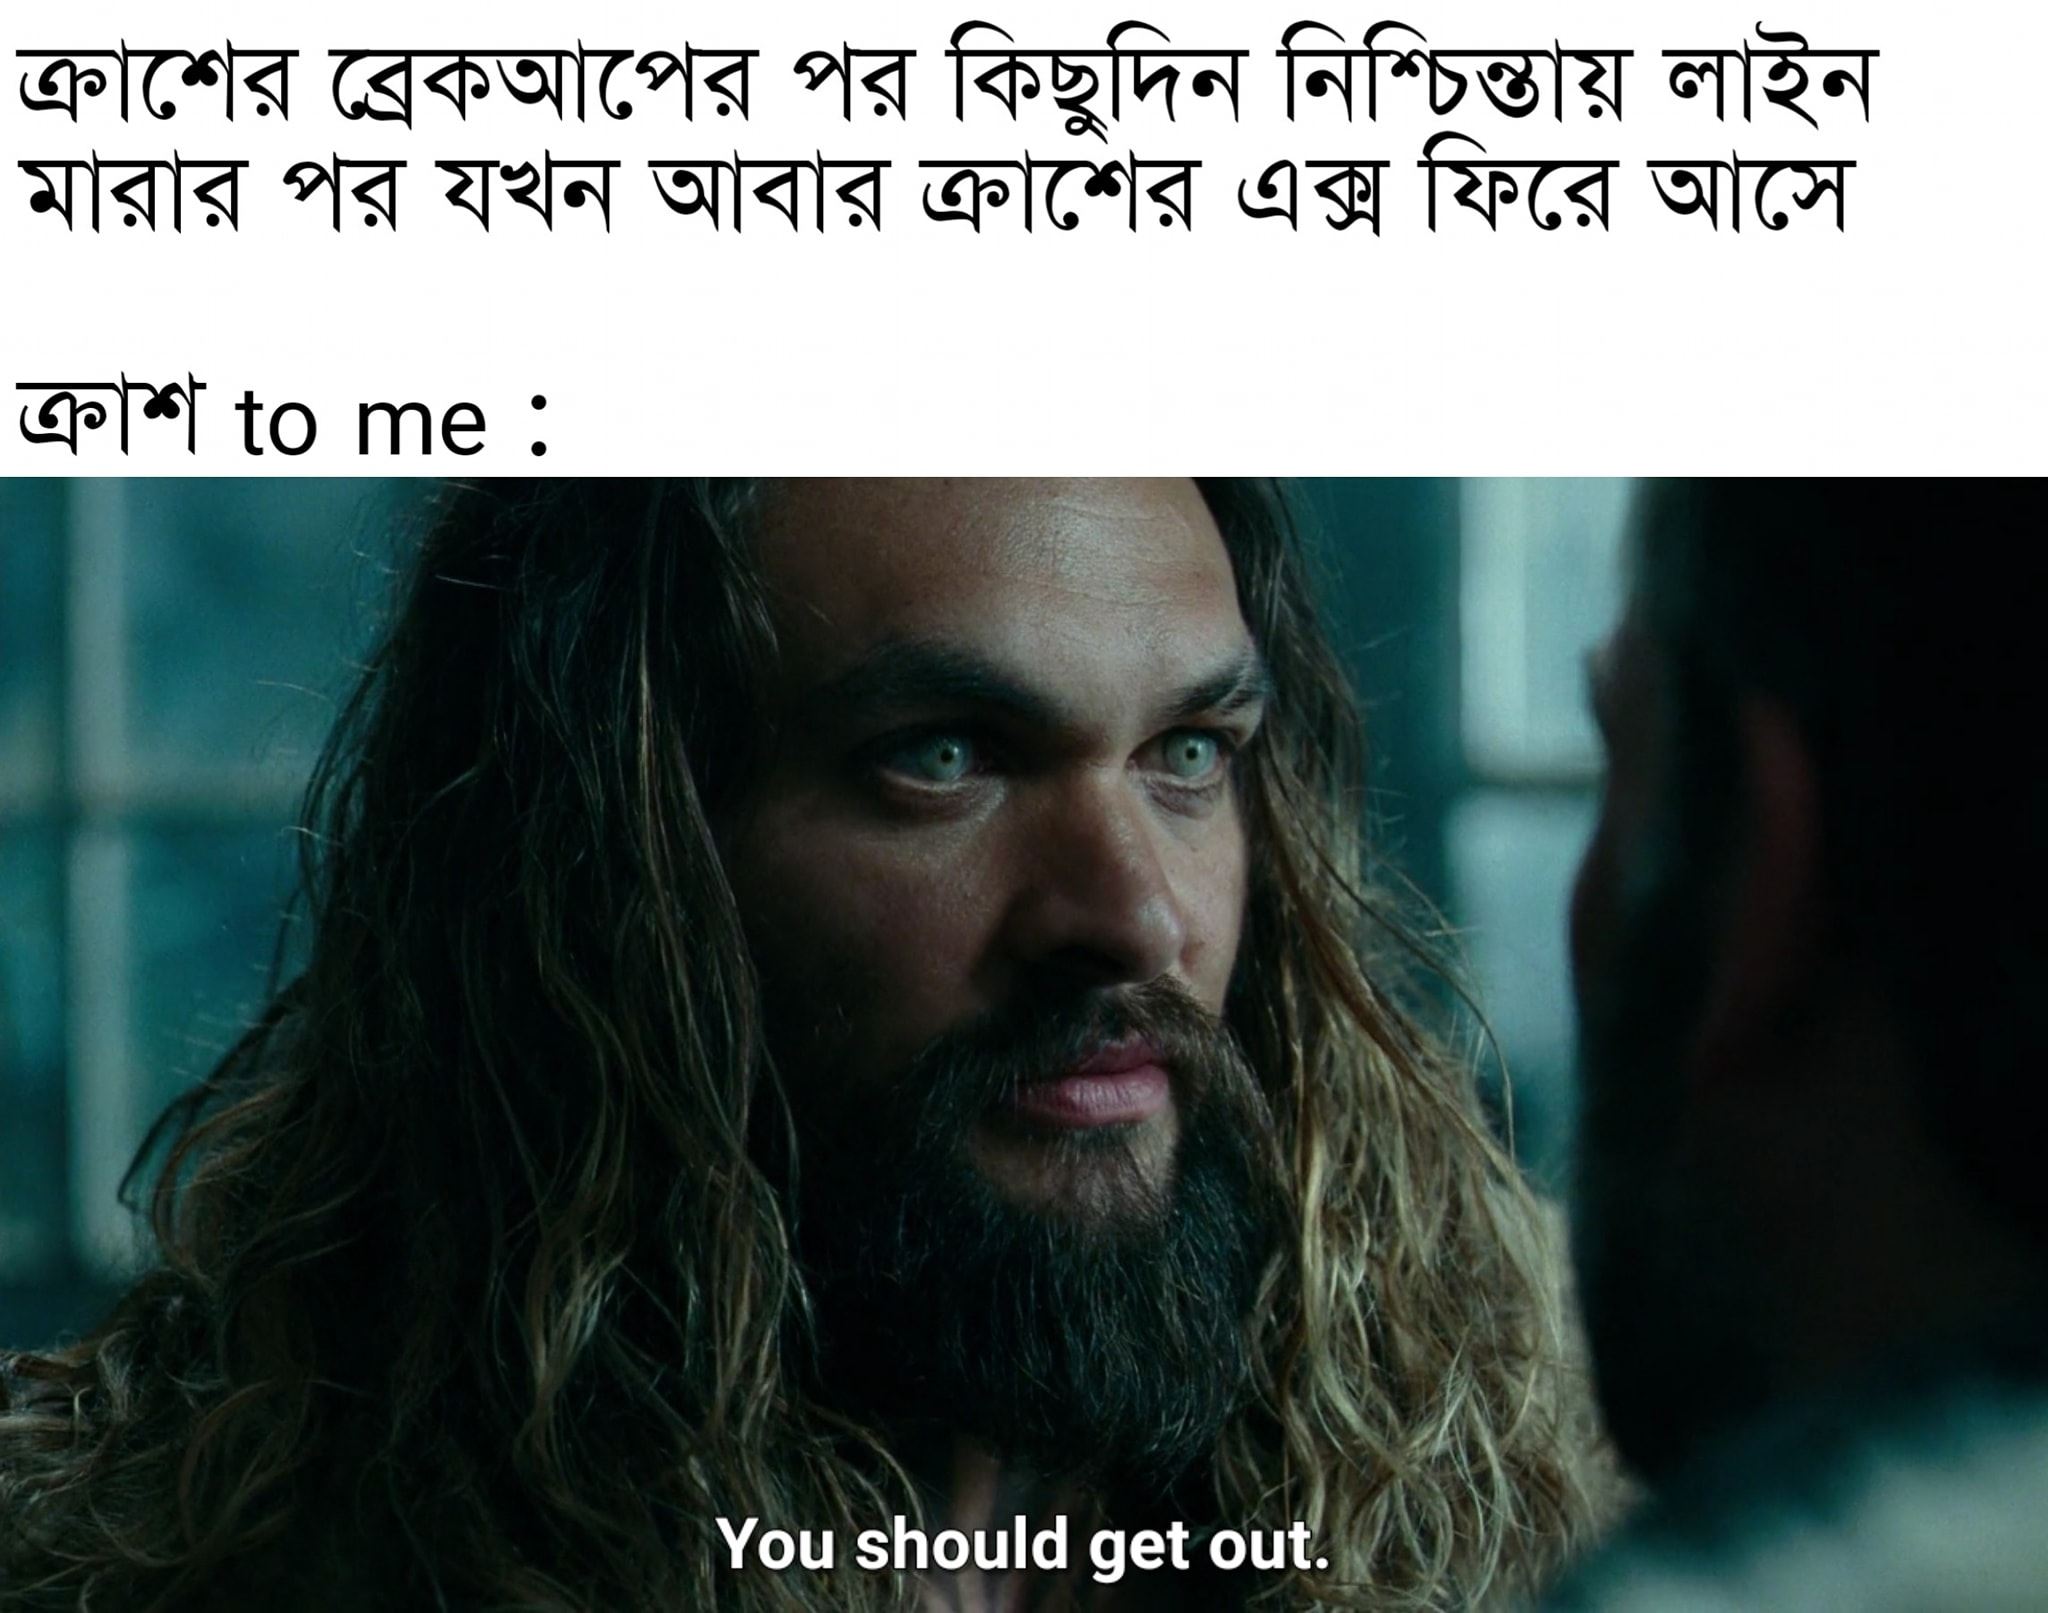
Caption: ক্রাশের ব্রেকআপের পর কিছুদিন নিশ্চিন্তায় লাইন মারার পর যখন আবার ক্রাশের এক্স ফিরে আসে     ক্রাশ   to me :    You should get out
Label: non-hate